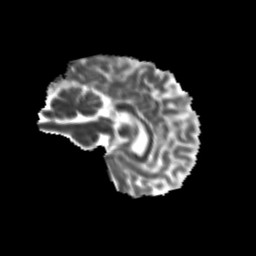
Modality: MD
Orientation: sagittal
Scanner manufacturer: siemens
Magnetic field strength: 3 T
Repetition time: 9.2 s
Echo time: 0.084 s